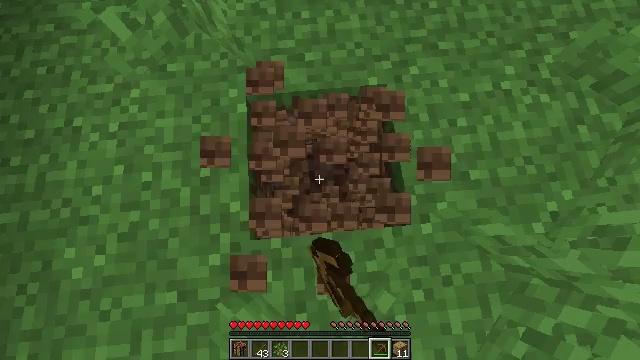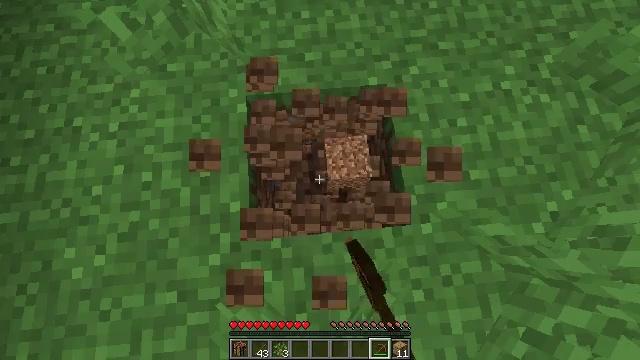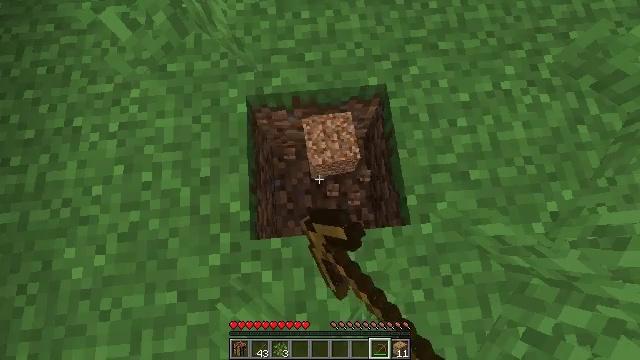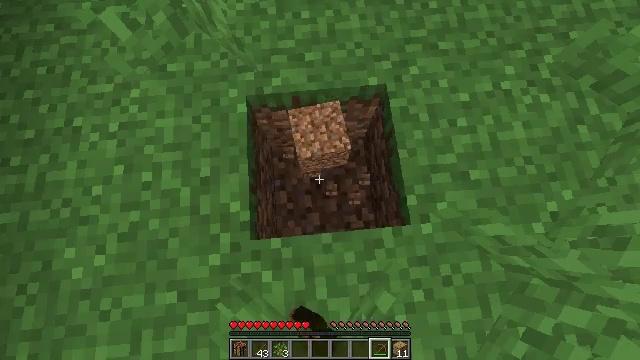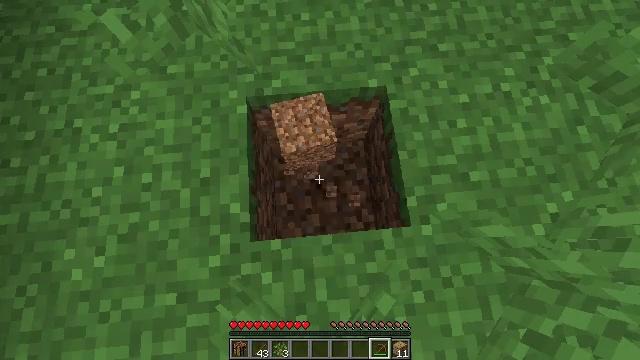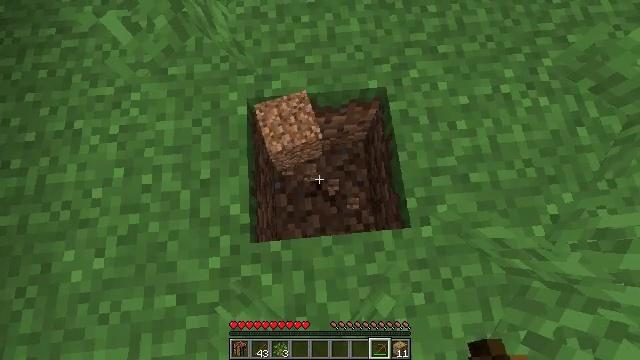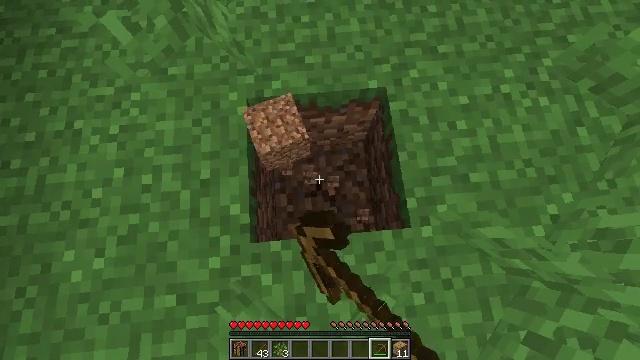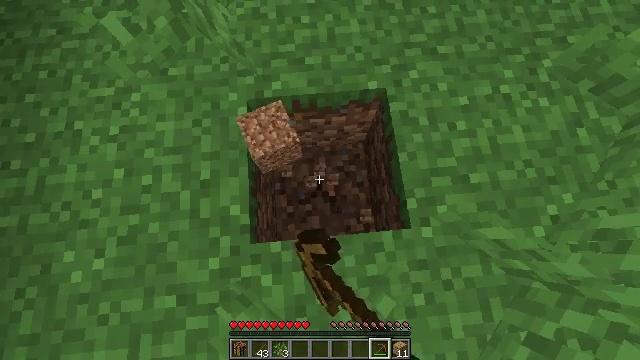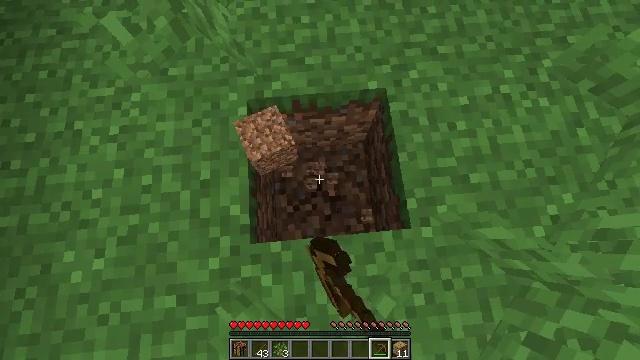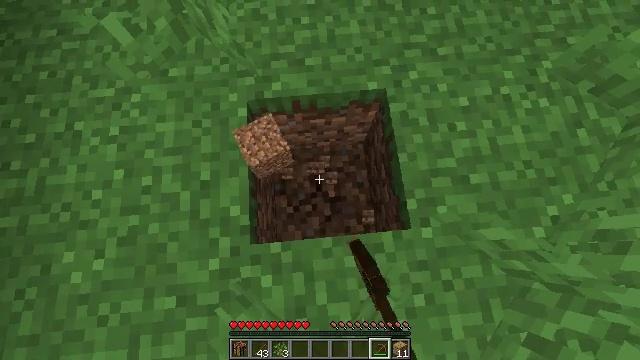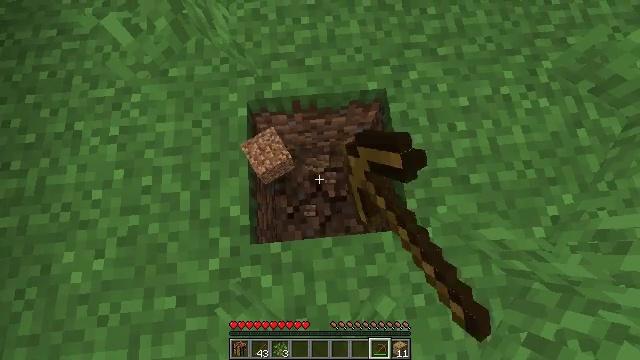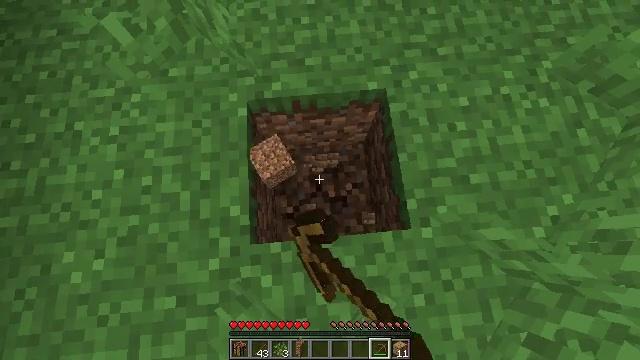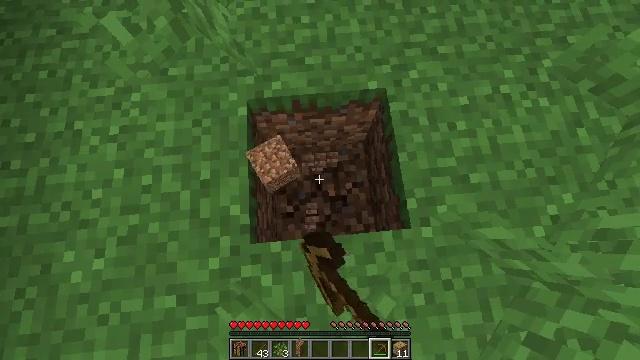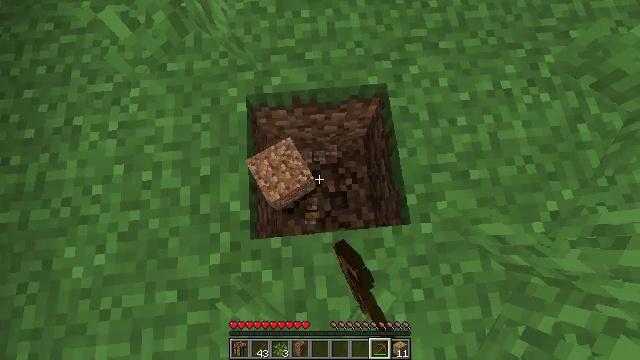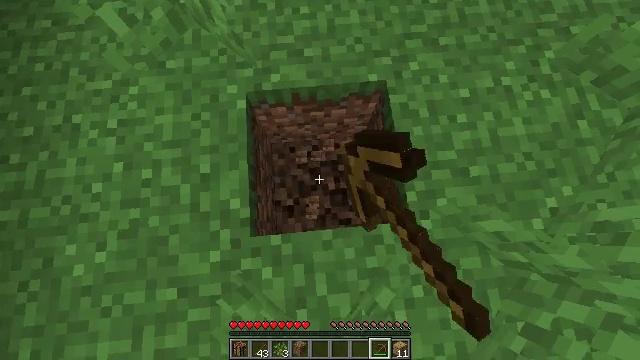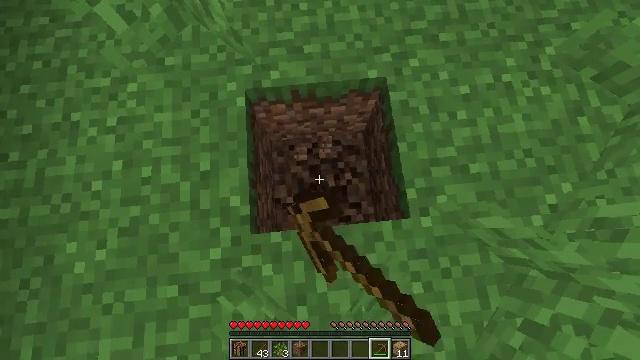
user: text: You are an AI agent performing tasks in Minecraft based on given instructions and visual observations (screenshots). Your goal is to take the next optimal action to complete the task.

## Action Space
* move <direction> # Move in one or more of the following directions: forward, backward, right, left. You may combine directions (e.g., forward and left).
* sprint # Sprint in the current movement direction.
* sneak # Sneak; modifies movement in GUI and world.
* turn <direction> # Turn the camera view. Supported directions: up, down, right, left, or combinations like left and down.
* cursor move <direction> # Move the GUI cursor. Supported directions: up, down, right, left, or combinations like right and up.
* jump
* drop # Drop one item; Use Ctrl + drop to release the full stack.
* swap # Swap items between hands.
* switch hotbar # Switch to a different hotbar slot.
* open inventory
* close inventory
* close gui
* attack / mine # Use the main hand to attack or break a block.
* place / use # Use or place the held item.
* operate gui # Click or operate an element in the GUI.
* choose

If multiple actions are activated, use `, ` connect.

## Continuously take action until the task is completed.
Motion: motion action
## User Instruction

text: Get dirt block.
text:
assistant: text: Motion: attack / mine
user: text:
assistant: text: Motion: attack / mine
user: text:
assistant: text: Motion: attack / mine
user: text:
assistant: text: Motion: attack / mine
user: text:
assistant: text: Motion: attack / mine
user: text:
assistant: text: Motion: attack / mine
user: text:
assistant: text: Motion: attack / mine
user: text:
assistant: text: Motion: attack / mine
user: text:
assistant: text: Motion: attack / mine
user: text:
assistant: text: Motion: attack / mine
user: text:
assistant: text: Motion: attack / mine
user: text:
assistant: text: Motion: attack / mine
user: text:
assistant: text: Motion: attack / mine
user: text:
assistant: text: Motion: attack / mine
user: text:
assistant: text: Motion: attack / mine
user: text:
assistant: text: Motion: turn down, attack / mine
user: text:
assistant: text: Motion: turn down, attack / mine
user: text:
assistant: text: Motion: turn down, attack / mine
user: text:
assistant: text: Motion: turn down, attack / mine
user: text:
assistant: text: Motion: turn down, attack / mine
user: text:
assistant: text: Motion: turn right and down, attack / mine
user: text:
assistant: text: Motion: turn down, attack / mine
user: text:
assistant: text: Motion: attack / mine
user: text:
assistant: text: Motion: attack / mine
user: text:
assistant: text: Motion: attack / mine
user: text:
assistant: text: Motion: turn up, attack / mine
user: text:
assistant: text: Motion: turn up, attack / mine
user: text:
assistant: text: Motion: attack / mine
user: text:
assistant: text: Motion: attack / mine
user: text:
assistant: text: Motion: turn up, attack / mine